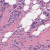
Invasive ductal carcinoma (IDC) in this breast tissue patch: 1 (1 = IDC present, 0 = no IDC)